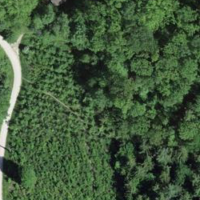
EUNIS habitat code: 41
Species observed at this site:
Taraxacum officinale